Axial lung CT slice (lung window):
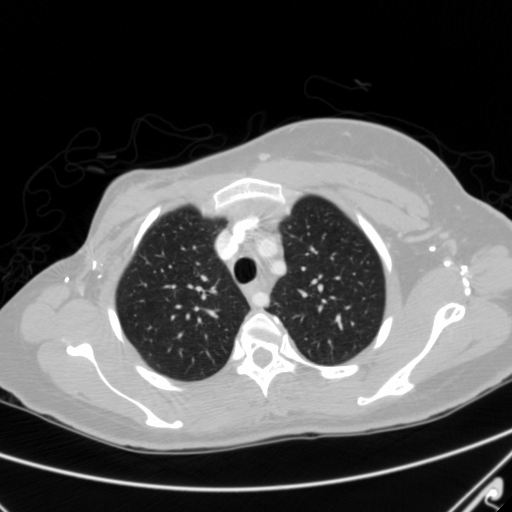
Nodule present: no